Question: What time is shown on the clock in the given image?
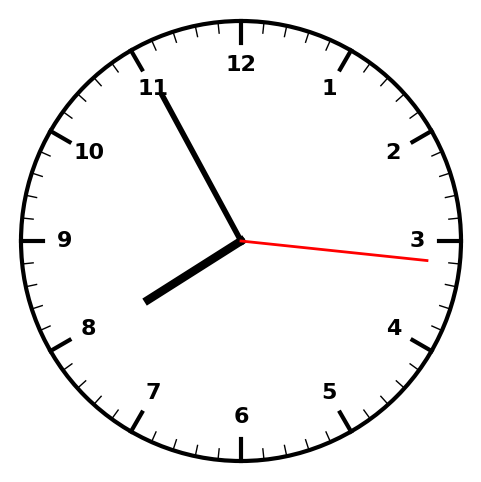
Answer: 07:55:16